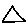
Label: triangle